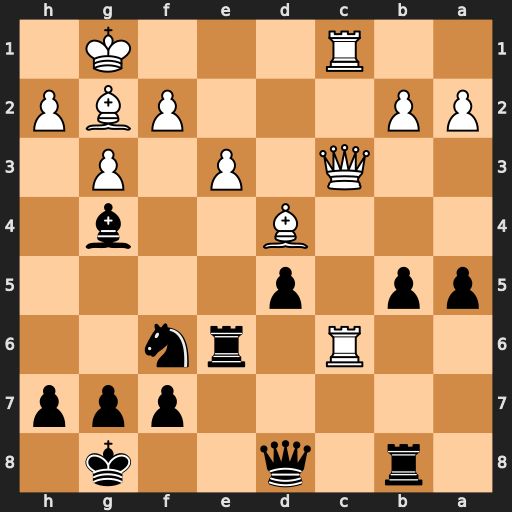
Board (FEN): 1r1q2k1/5ppp/2R1rn2/pp1p4/3B2b1/2Q1P1P1/PP3PBP/2R3K1
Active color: b
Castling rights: -
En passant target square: -
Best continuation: Rxc6 Qxc6 Rc8